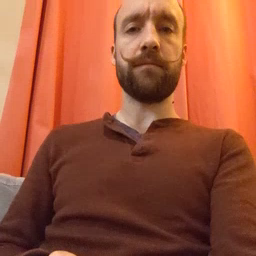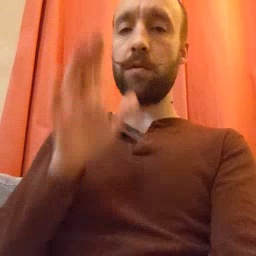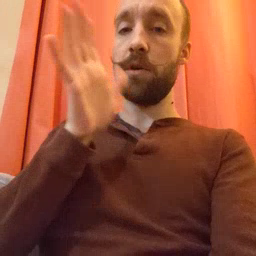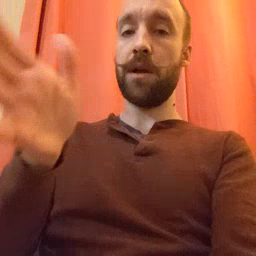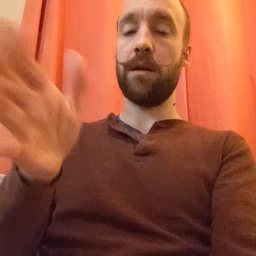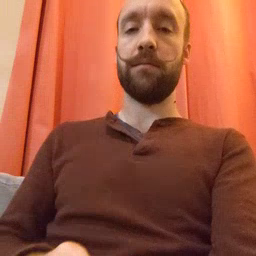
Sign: grandma